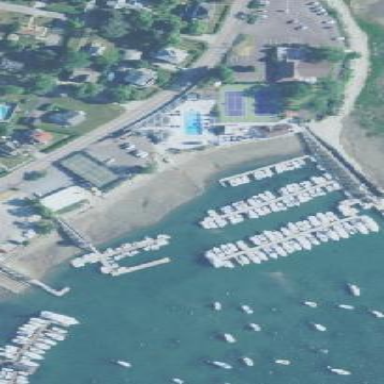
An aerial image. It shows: Marina area for leisure land.